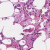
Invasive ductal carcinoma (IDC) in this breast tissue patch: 0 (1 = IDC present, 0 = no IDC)